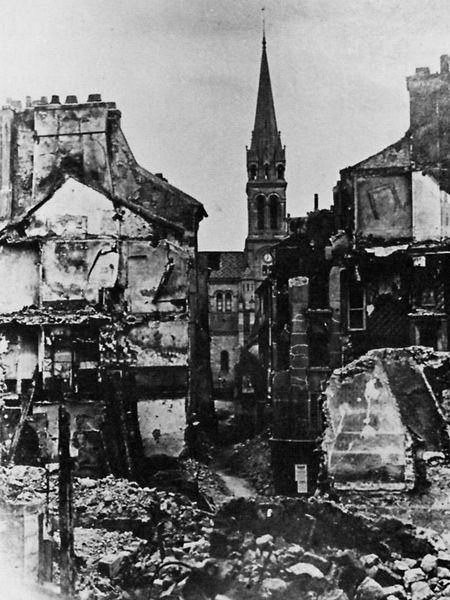
Titel: "St. Cloud Nr. 7"
Künstler: Andrè Adolphe Eugené Disdéri
Standort: Paris
Institution: Bibliothéque historique de la Ville
Schlagwörter: baum, dunkel, feuer, himmel, weiß, bäume, kirchturm, landschaft, stadt, fenster, frankreich, grau, hell, hintergrund, licht, paris, schwarz, strasse, dach, gebäude, haus, weg, wand, architektur, mord, spitze, stein, steine, häuser, gitter, kirche, sonne, traurig, kamin, kamine, kirchturmspitze, schornstein, turm, turmspitze, deutschland, fassade, fassaden, gasse, ort, dorf, dächer, giebel, mauer, tag, geröll, kies, schutt, häuse, brand, katastrophe, krieg, treppe, trümmer, unglück, zerstörung, spitz, uhr, stufen, tor, zinnen, foto, fotografie, photographie, wände, reste, ruine, berlin, burg, hauswand, dom, bomben, mauerwerk, druck, schwarz weiss, staub, ruinen, räume, malen, kathedrale, photo, kaputt, putz, dunke, mauern, treppenhaus, zerstört, geschosse, fotographie, ruin, asche, aufnahme, verputz, bauten, clocher, nürnberg, kirchturmuhr, turmuhr, zinne, pierre, garu, aufbau, bauschutt, fragmente, architecture, biforium, backsteinbau, église, facade, bombe, erdbeben, alte stadt, weltkrieg, stiege, kriegt, zweiter weltkrieg, totschlag, russ, bombenschlag, noir et blanc, guerre, noire, rue, biphorium, umweltkatastrophe, wand7, zerstörte häuser, ruines, destruction, schutt und asche, wk 2, zwestörung, trümer, kaputte hawuser, ruzinen, ww2, detruire, bombardements, degats, 1946, hausmann